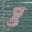
Label: 8